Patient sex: M
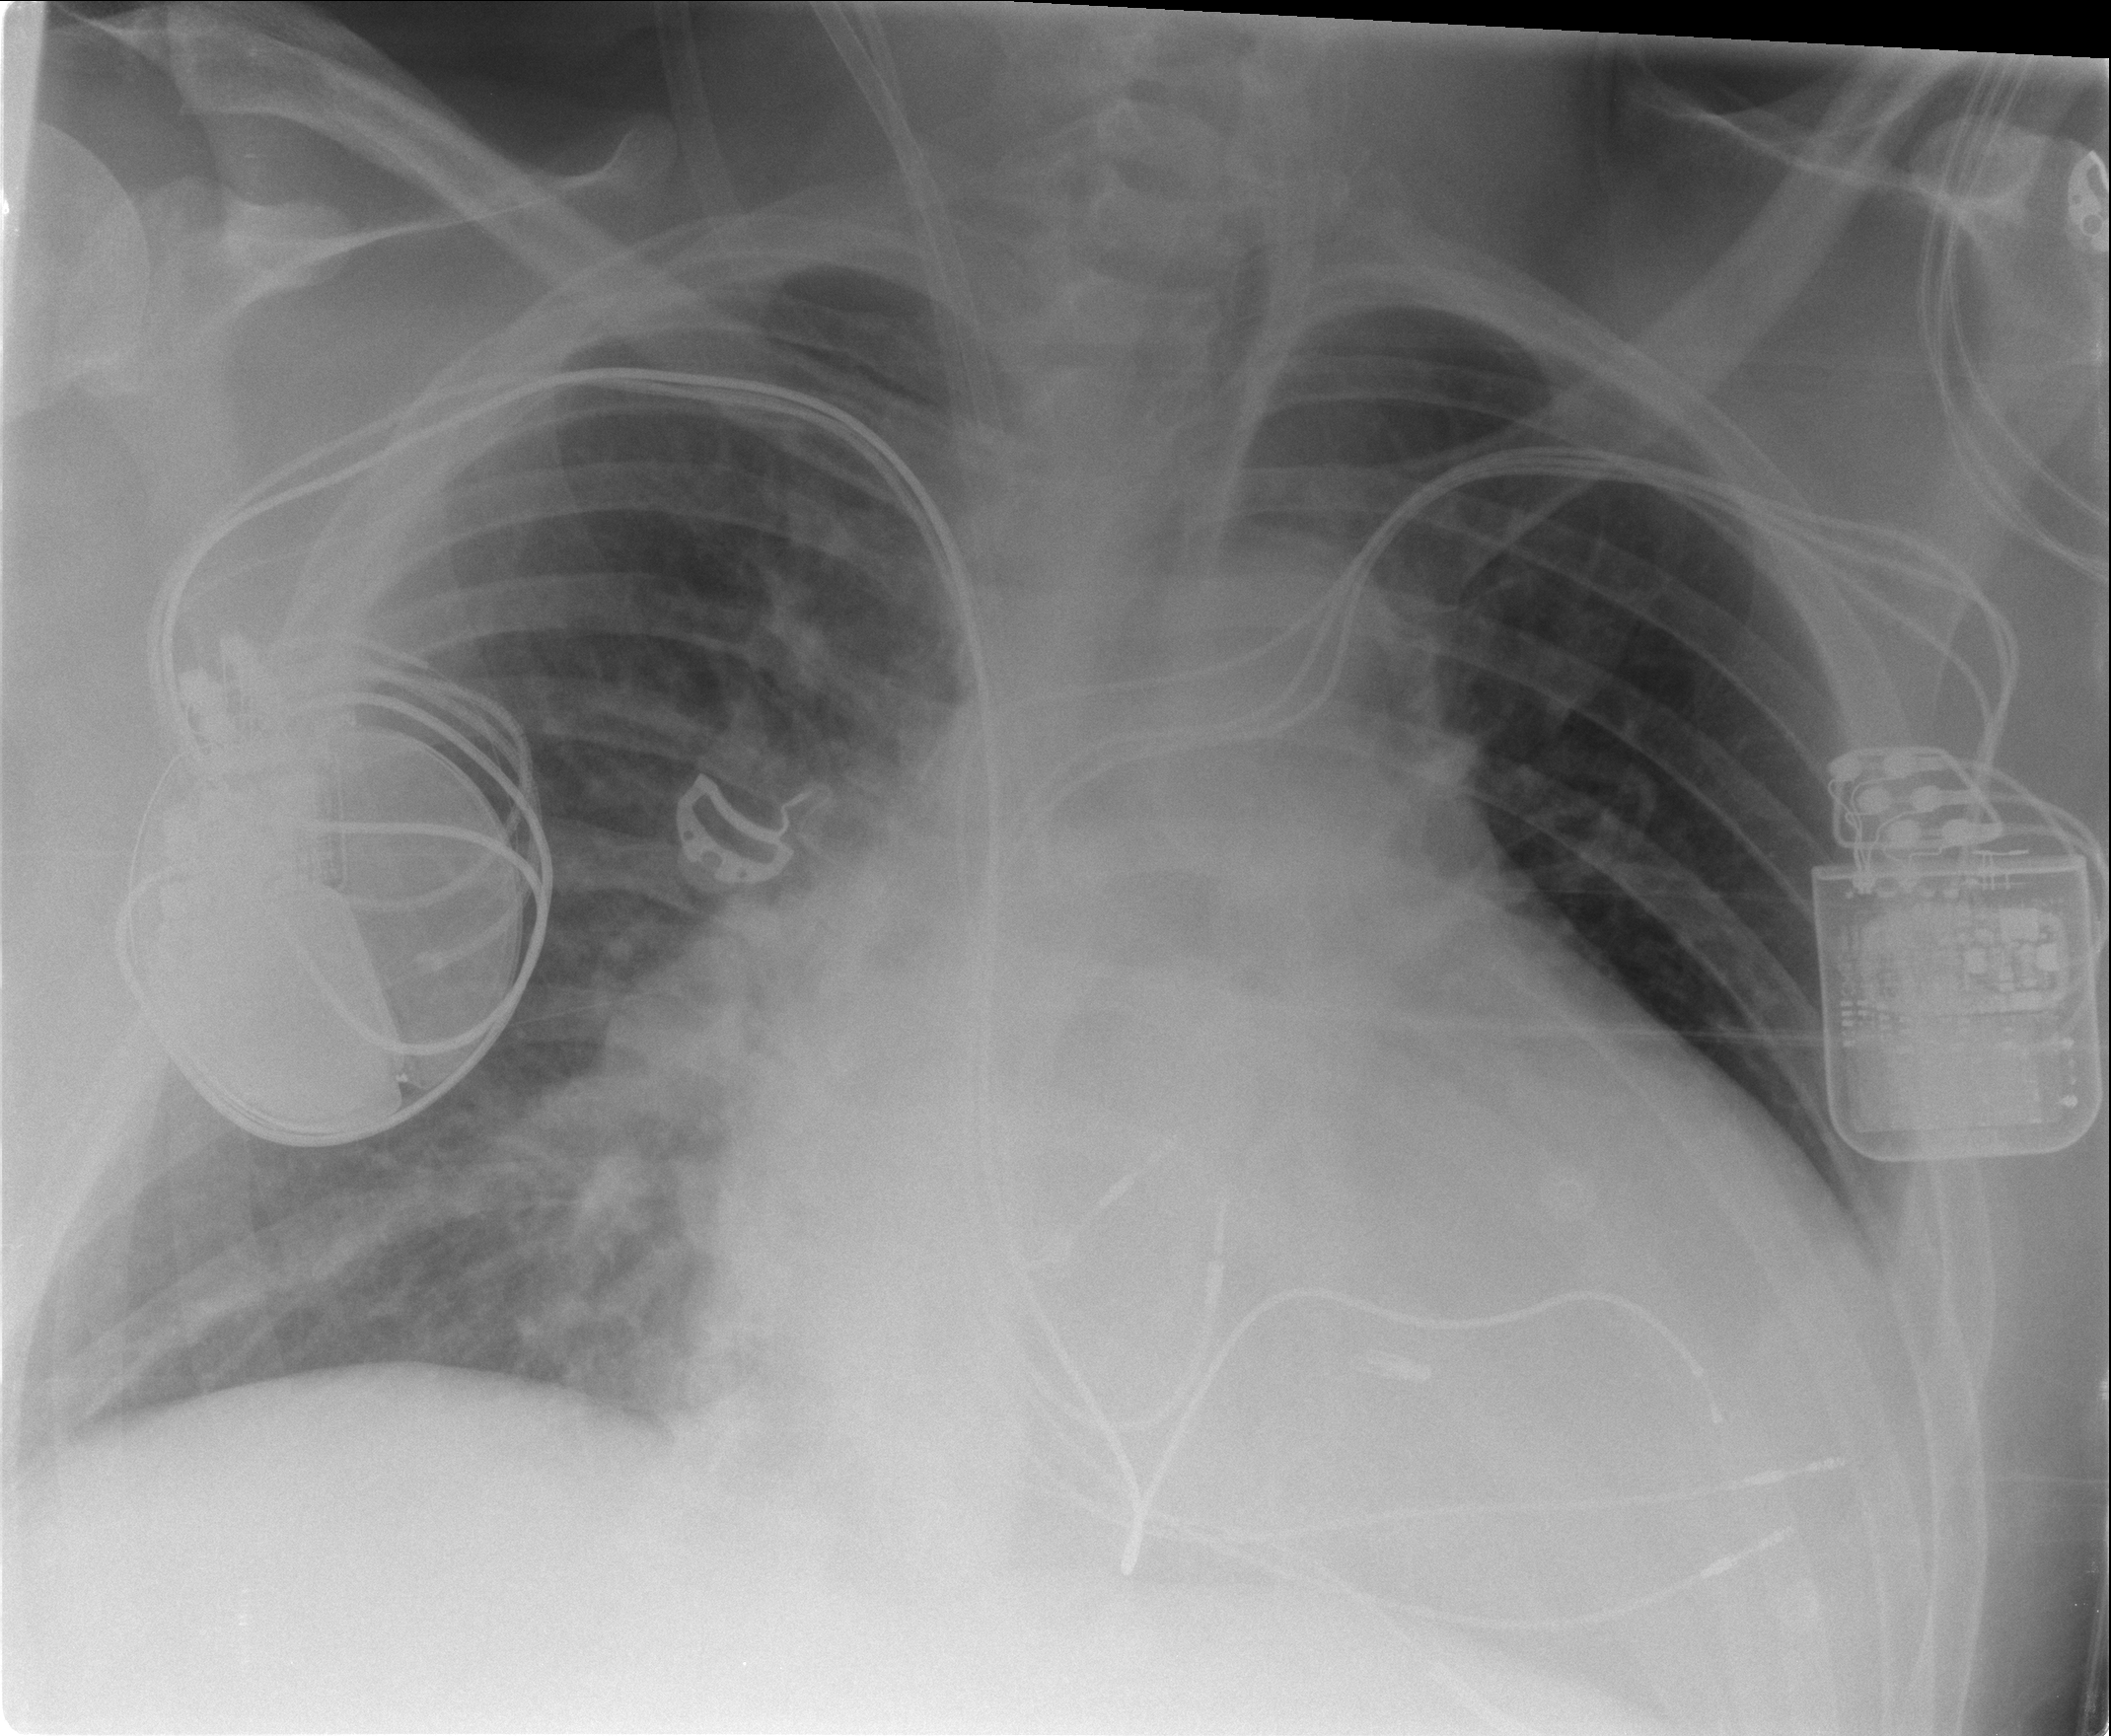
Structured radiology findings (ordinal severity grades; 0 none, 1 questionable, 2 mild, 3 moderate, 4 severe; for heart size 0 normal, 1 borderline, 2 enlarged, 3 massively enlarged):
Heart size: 2
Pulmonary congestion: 0
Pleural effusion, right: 0
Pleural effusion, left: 2
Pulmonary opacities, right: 1
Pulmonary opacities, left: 0
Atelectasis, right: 2
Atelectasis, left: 2